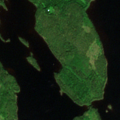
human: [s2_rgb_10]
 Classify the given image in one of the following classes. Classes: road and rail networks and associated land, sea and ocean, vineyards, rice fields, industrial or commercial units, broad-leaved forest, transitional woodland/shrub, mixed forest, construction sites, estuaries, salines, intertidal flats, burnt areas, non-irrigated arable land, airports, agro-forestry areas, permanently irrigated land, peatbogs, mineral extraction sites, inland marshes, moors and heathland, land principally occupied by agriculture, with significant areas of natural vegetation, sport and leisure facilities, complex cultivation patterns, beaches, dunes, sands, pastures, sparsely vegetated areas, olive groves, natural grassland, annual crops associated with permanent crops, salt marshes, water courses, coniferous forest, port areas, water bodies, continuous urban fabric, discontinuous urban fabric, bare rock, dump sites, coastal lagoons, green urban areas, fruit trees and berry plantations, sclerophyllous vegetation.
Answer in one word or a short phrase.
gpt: coniferous forest, mixed forest, water bodies